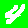
Digit: 4